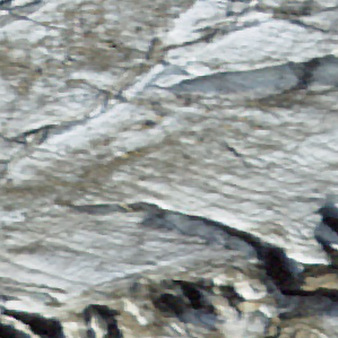
Label: other